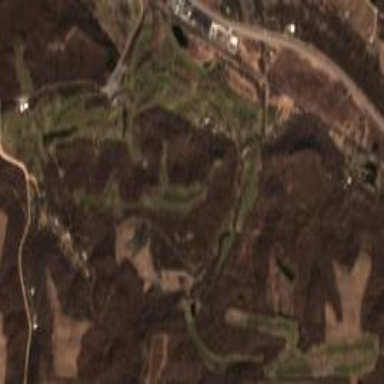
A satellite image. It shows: Golf course surrounded by greenery.